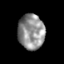
Tissue: skin
Cell type: Epithelial cells
Senescence score: 0.2668
Nuclear area (px): 910
Mean DAPI intensity: 144.816